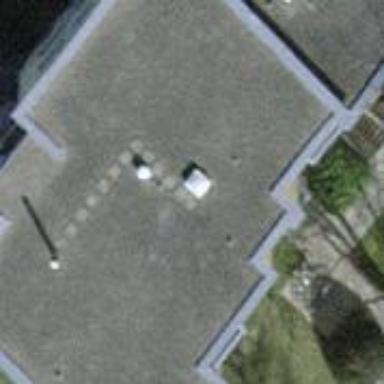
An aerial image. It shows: Building with flat roof.